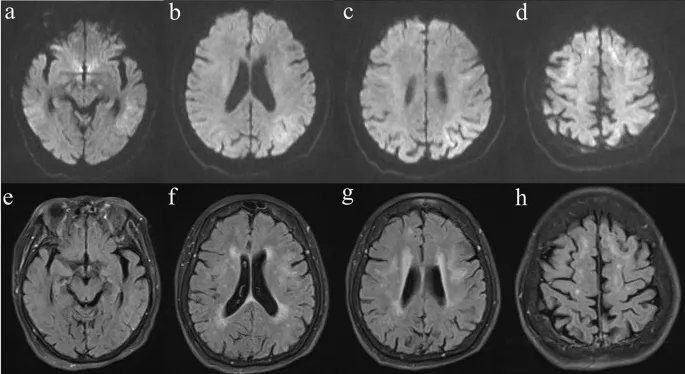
MR imaging findings. (A) Diffusion weighted imaging (DWI) (a-d) and fluid-attenuated inversion recovery (FLAIR) (e-h) images at first presentation. FLAIR imaging reveals high-intensity lesions in the bilateral frontal lobe and paraventricular area. The left temporal, parietal, occipital and bilateral frontal lobes are hyperintense on DWI.
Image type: radiology (mri)